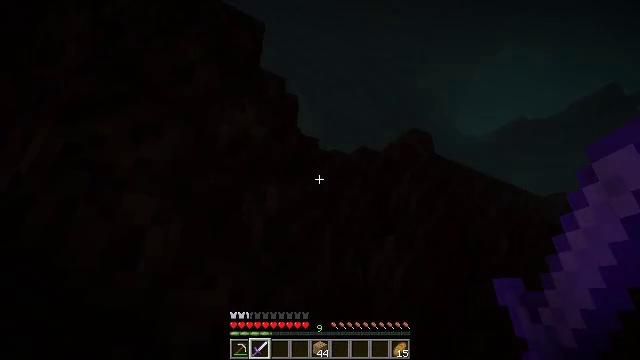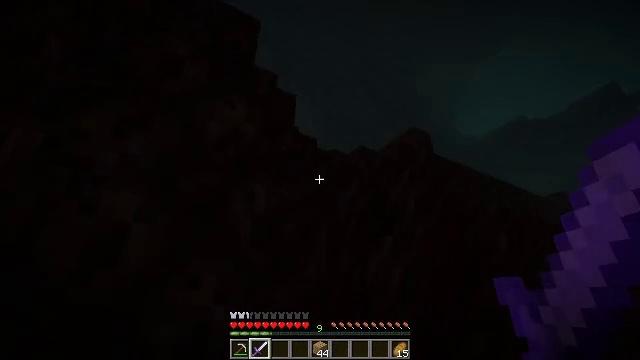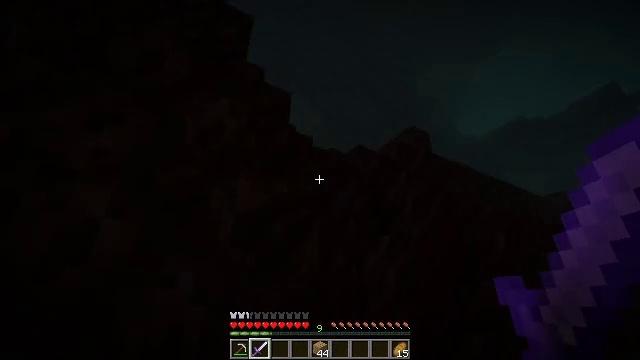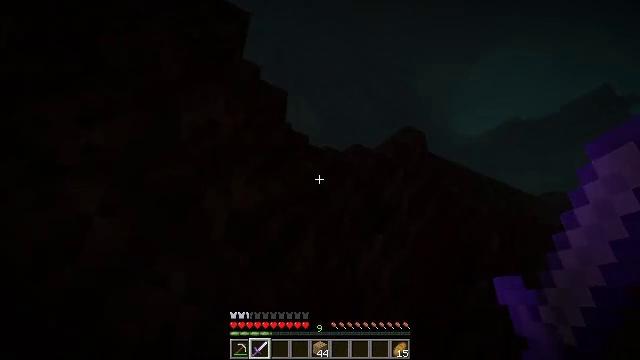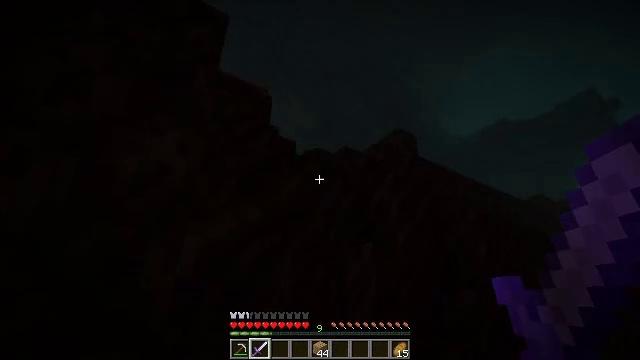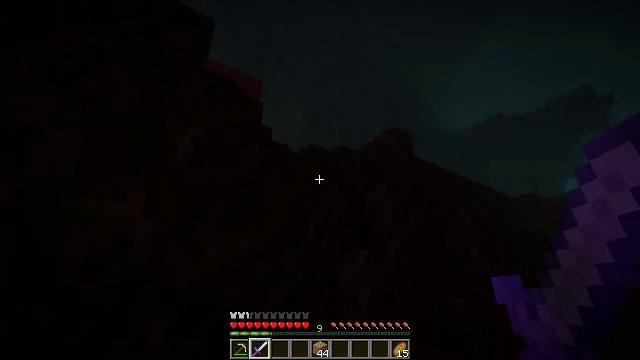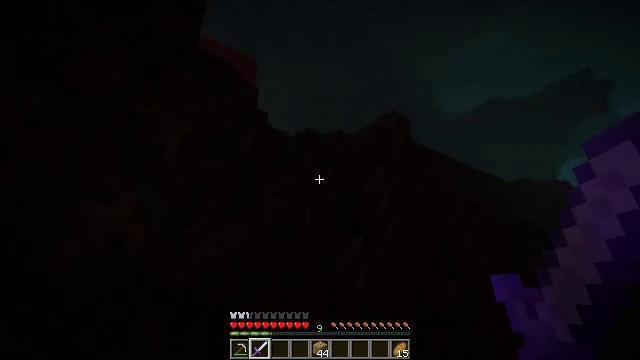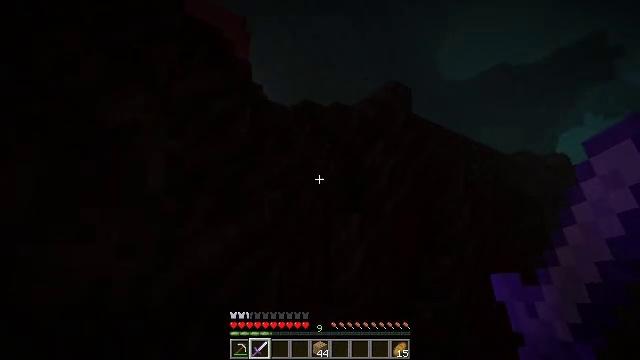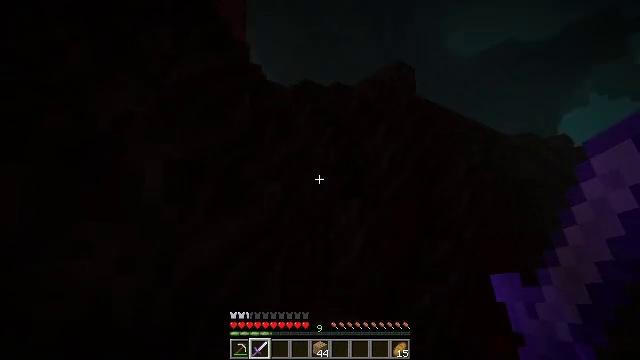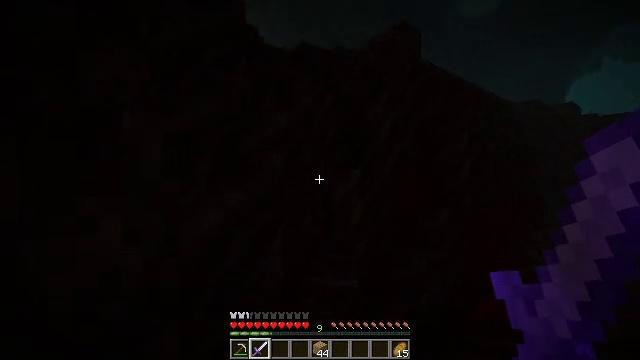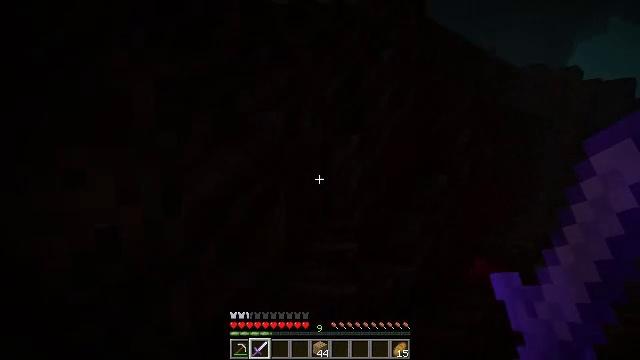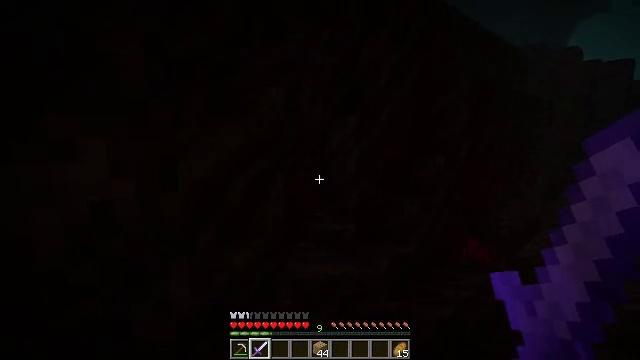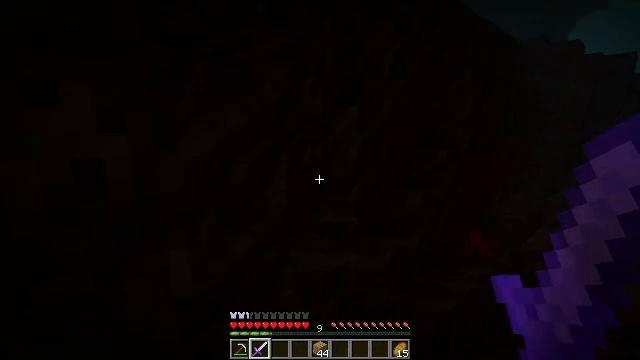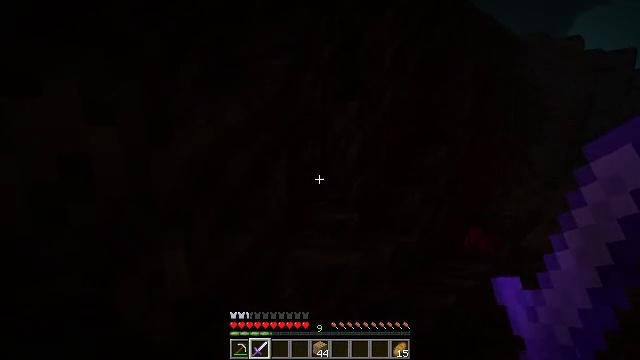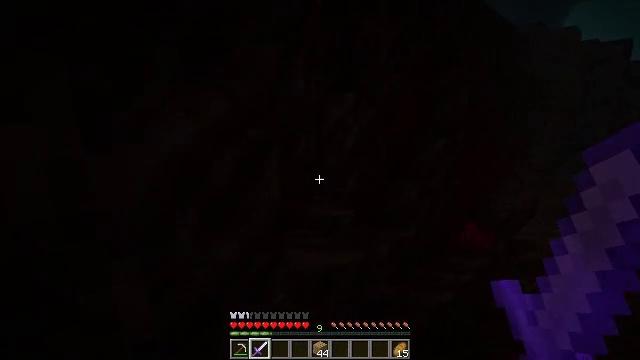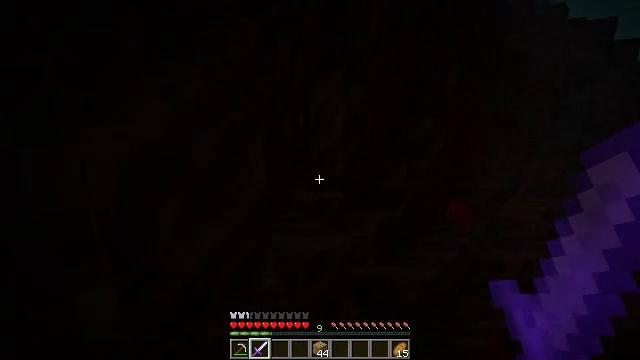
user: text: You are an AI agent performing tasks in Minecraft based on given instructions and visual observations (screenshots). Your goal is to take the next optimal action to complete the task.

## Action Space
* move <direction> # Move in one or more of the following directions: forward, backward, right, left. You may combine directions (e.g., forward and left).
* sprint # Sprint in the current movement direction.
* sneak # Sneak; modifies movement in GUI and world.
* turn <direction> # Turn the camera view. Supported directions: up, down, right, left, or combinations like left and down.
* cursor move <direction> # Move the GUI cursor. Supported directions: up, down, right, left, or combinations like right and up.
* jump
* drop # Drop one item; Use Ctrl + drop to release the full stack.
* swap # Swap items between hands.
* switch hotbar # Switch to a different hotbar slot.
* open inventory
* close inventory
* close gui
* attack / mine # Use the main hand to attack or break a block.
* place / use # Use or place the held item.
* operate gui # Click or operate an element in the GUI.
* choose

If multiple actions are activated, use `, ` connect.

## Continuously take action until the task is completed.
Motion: motion action
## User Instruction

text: Mine soul soil in the Nether.
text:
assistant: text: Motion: move forward
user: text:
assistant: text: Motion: move forward
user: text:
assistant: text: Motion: move forward
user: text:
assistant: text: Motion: move forward, turn right and down, jump
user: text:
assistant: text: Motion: move forward and move left, turn right and down, jump
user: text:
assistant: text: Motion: move forward and move left, turn down, jump
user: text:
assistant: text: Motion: move forward and move left, turn down, jump
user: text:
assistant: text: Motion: move forward and move left, turn down
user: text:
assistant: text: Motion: move forward and move left, turn down
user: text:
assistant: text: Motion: move forward and move left, turn right and down
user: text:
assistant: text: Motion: move forward and move left, turn down
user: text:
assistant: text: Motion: move forward
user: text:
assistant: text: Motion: move forward
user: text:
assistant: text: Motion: move forward, turn right and down
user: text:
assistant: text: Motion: move forward, turn right and down
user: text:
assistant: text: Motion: move forward, turn right and down
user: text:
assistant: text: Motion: move forward, turn right and down
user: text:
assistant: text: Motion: move forward
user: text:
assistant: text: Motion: move forward, turn down
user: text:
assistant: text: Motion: move forward
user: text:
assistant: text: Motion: move forward
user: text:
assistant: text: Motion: move forward
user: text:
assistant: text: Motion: move forward
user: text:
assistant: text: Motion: move forward
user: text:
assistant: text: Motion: move forward, turn left and up
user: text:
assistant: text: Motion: move forward, turn left and up
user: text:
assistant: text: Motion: move forward, turn left and up
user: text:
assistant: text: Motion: move forward
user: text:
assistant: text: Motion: move forward and move left
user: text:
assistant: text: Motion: move forward and move left